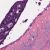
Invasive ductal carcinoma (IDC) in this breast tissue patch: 0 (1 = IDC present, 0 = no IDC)